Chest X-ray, PA view. Patient: 57 years old, sex M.
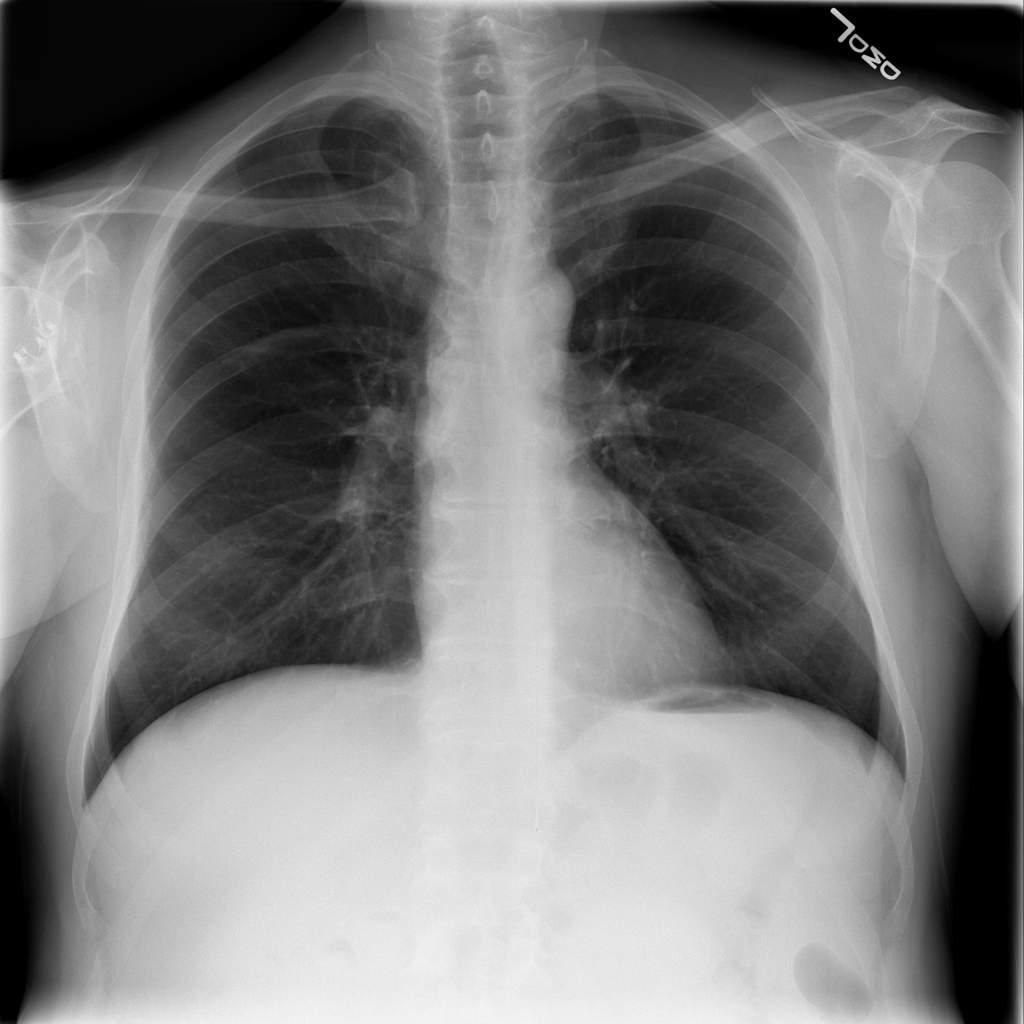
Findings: No Finding